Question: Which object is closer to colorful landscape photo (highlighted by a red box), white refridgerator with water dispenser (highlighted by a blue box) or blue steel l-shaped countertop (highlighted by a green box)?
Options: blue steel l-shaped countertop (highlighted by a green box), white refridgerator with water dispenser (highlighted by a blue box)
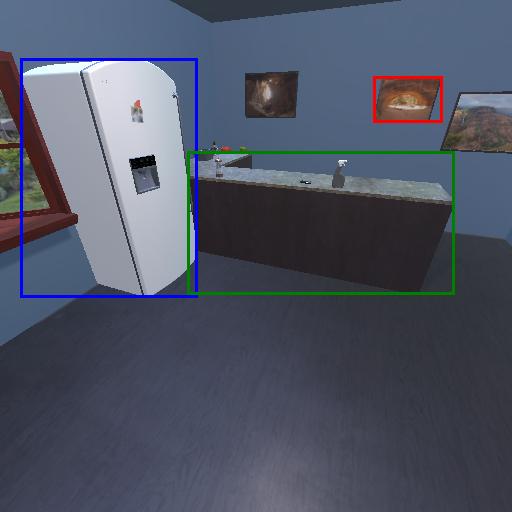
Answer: blue steel l-shaped countertop (highlighted by a green box)